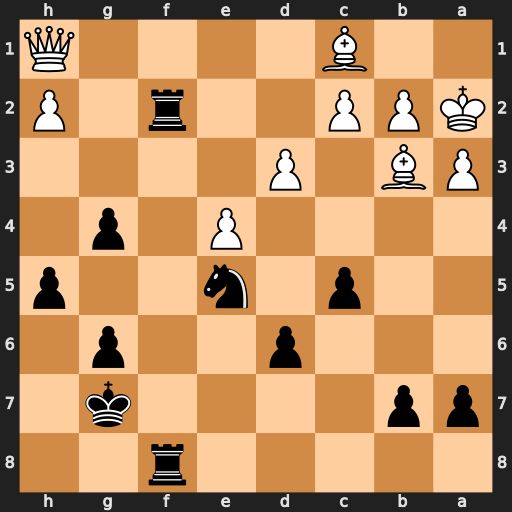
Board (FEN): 5r2/pp4k1/3p2p1/2p1n2p/4P1p1/PB1P4/KPP2r1P/2B4Q
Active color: b
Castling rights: -
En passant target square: -
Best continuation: Rf1 Qg2 Rxc1